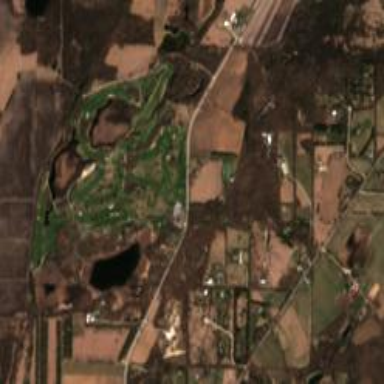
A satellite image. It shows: Golf course.